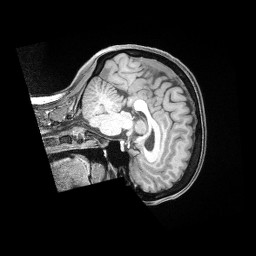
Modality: T1w
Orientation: sagittal
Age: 37
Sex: female
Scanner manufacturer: siemens
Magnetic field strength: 3 T
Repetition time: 2 s
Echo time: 0.00211 s